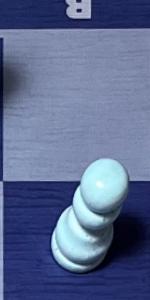
Label: Pawn_White